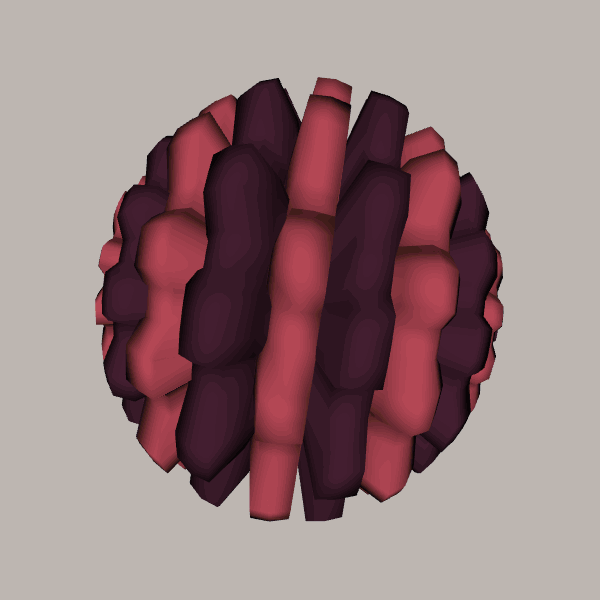
Background: light